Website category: university
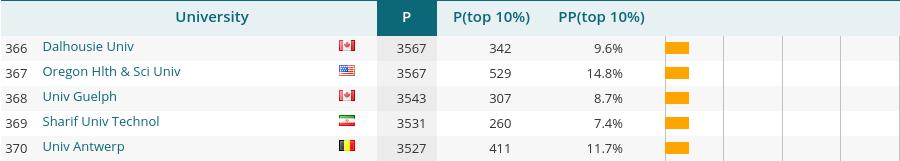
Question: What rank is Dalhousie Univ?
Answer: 366

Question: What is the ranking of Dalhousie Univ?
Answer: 366

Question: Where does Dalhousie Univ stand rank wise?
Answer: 366

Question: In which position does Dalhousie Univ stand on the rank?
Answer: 366

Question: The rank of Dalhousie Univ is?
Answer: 366

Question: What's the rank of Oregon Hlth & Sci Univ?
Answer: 367

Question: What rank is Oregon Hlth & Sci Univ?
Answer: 367

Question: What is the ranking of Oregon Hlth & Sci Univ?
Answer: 367

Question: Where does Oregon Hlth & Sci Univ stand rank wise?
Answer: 367

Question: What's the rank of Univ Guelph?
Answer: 368

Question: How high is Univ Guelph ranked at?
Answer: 368

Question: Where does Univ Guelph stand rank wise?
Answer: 368

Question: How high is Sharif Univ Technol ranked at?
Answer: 369

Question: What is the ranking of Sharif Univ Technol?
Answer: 369

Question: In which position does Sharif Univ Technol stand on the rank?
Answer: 369

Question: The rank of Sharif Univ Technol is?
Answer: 369

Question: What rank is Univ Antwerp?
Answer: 370

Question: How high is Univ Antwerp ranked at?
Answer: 370

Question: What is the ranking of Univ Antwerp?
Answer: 370

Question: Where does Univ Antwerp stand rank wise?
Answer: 370

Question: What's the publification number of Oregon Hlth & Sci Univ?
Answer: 3567

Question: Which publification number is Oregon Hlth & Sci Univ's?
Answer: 3567

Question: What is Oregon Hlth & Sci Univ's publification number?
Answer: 3567

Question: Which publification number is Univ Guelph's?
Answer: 3543

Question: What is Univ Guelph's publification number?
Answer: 3543

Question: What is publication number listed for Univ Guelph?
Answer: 3543

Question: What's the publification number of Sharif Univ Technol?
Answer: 3531

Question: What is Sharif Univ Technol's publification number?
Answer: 3531

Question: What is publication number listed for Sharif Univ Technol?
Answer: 3531

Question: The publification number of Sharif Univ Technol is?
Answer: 3531

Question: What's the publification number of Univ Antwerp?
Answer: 3527

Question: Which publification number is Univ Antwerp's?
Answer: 3527

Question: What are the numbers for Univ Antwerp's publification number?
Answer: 3527

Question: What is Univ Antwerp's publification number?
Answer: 3527

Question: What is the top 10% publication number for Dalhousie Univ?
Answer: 342

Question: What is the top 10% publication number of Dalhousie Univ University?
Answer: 342

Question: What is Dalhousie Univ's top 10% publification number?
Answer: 342

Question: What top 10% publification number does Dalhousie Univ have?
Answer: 342

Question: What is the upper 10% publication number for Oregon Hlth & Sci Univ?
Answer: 529

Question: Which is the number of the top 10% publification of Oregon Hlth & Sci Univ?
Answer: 529

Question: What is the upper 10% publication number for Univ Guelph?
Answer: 307

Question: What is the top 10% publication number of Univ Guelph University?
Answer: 307

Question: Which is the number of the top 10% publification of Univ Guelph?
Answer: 307

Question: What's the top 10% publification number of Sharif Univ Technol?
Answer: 260

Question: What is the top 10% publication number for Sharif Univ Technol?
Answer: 260

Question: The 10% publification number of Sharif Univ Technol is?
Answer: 260

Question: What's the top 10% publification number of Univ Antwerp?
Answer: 411

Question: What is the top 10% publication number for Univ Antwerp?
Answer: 411

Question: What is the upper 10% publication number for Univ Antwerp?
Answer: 411

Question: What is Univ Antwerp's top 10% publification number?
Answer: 411

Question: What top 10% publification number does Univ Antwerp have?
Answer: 411

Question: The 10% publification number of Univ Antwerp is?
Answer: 411

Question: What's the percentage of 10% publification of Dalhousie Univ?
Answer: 9.6%

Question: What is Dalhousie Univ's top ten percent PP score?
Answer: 9.6%

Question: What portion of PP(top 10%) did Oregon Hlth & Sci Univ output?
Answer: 14.8%

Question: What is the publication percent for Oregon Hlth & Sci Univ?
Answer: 14.8%

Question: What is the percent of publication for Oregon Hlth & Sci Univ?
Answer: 14.8%

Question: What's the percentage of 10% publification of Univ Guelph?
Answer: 8.7%

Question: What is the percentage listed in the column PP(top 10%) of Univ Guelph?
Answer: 8.7%

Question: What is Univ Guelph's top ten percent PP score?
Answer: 8.7%

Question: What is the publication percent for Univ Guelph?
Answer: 8.7%

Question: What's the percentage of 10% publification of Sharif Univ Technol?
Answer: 7.4%

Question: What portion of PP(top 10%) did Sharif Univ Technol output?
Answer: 7.4%

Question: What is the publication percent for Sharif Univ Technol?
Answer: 7.4%